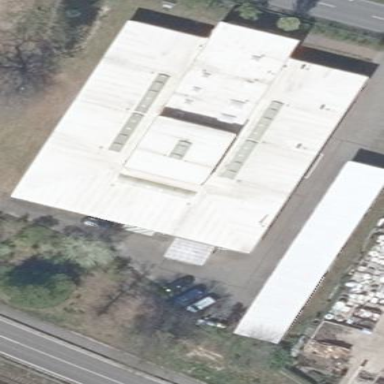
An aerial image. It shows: Manufacturing building.